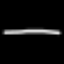
Label: line